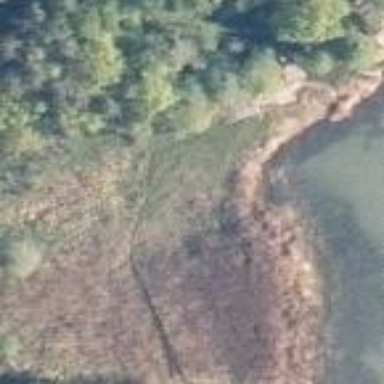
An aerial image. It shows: Beautiful wet meadow natural wetland.